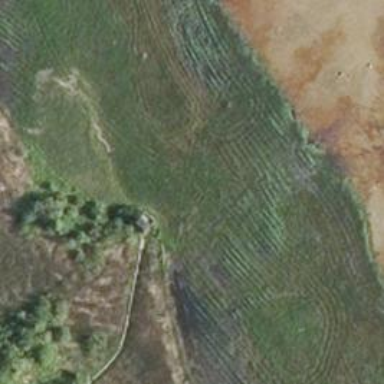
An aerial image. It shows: Bird hide located in leisure land area.